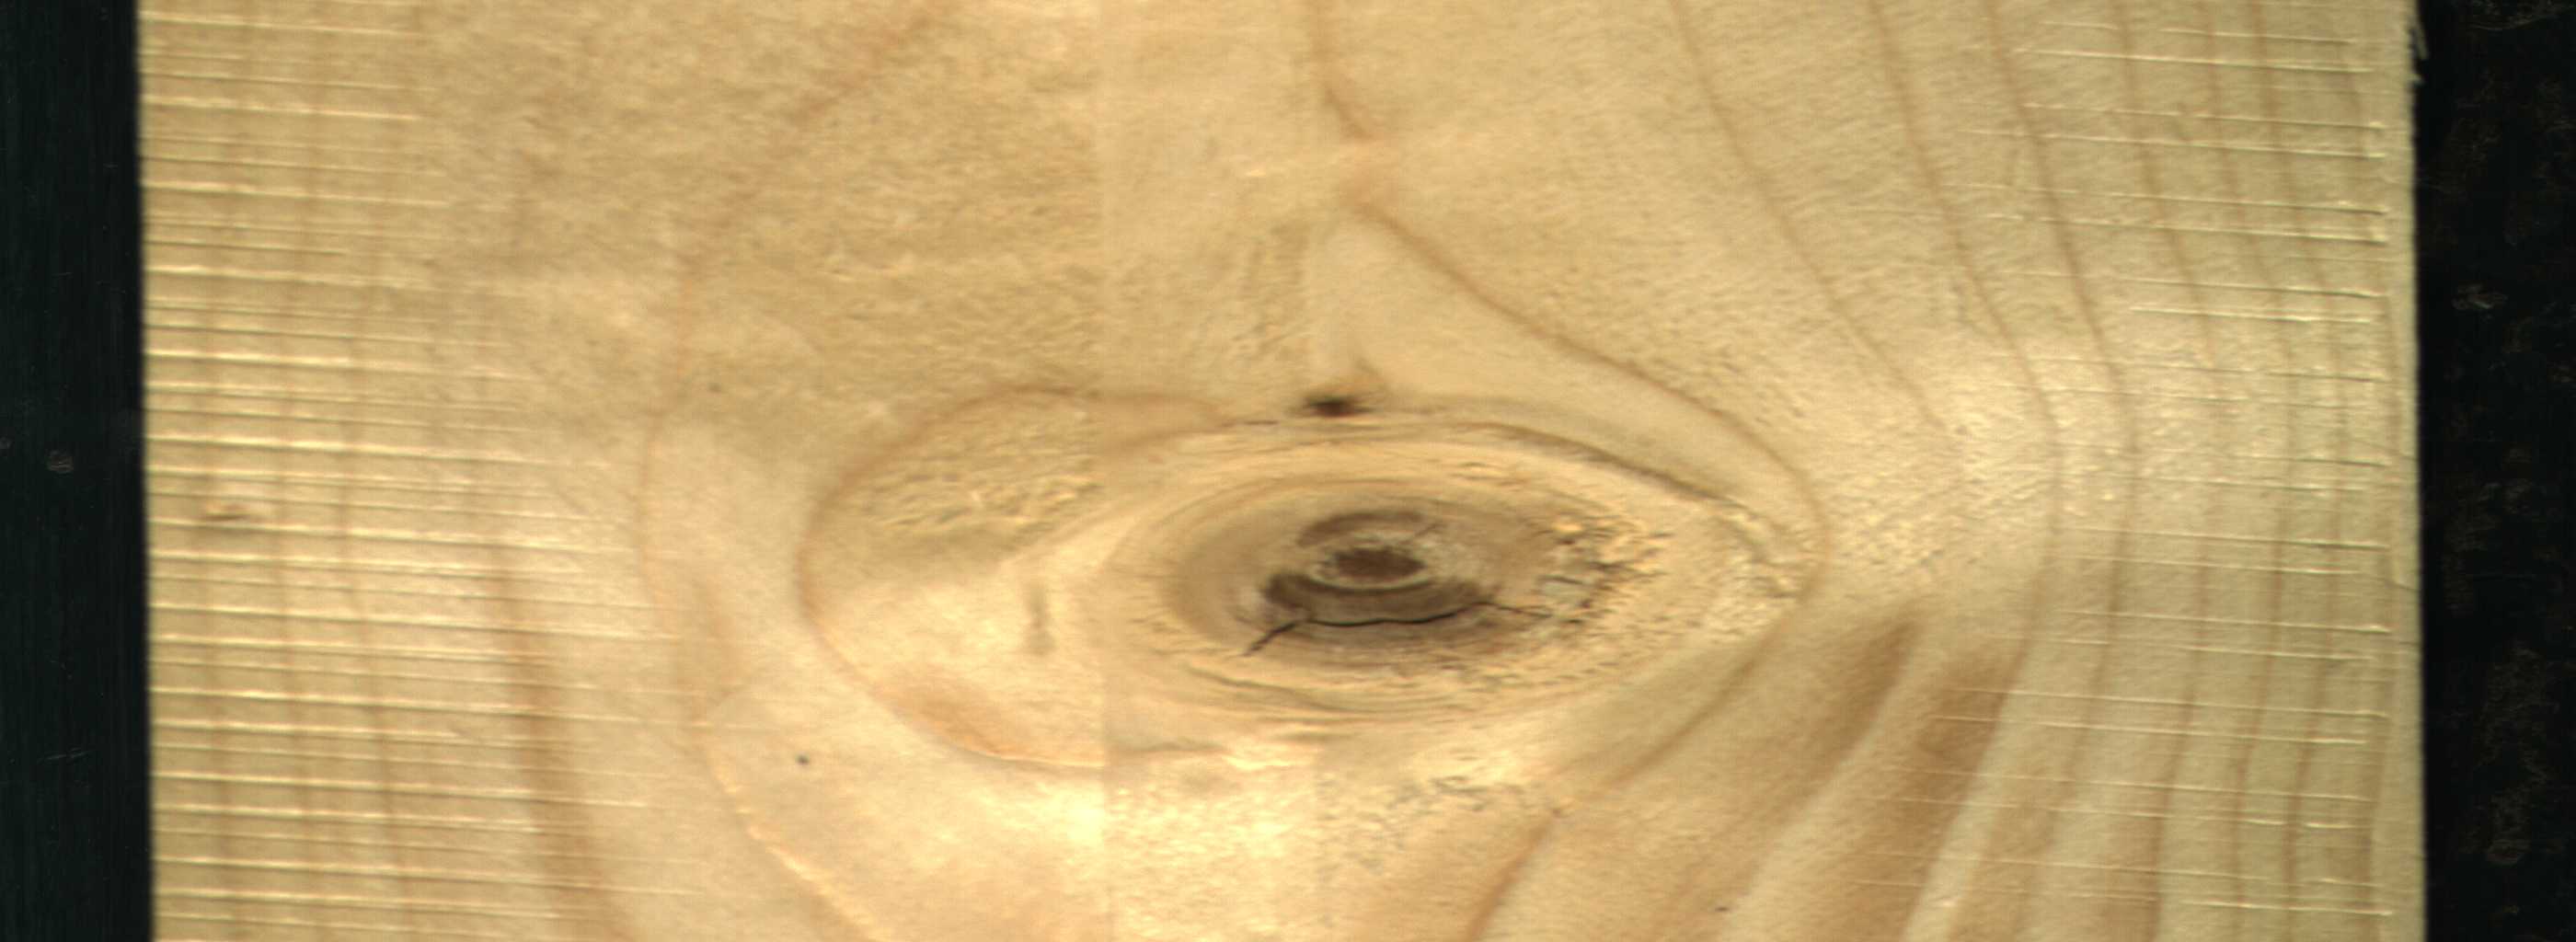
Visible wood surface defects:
knot_with_crack
Live_Knot